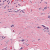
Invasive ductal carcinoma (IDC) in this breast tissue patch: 1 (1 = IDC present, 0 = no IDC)